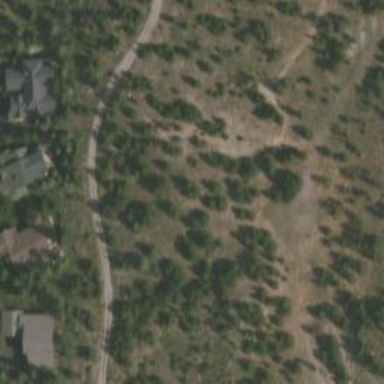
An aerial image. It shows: Disc golf basket.